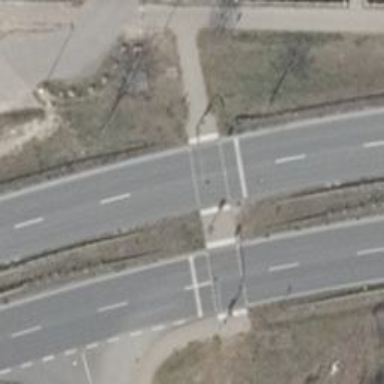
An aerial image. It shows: Crossing with traffic signals.